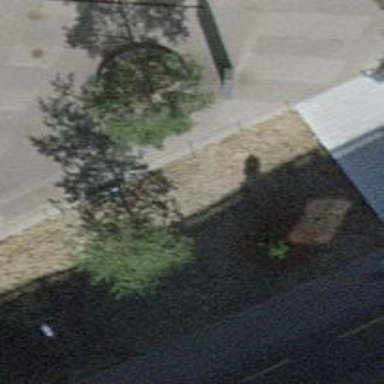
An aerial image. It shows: Bench for seating.